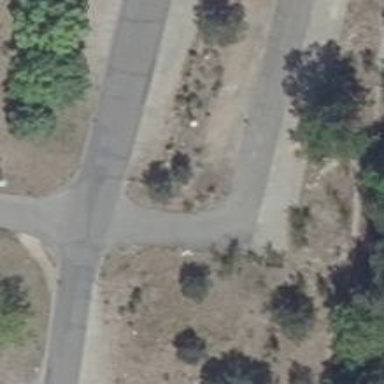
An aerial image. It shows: Road serving as parking aisle.